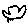
Label: bird